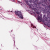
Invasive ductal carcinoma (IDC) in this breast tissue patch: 0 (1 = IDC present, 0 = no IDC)